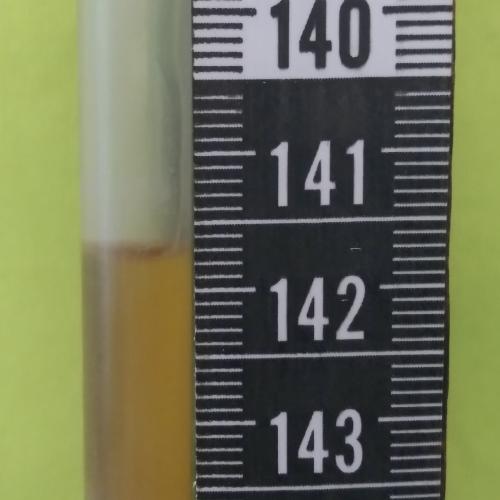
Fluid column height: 141.7 cm